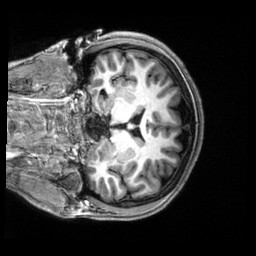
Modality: T1w
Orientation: coronal
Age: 18
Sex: female
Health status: healthy
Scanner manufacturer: siemens
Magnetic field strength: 3 T
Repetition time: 2.5 s
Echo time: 0.00222 s